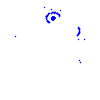
Particle: kaon